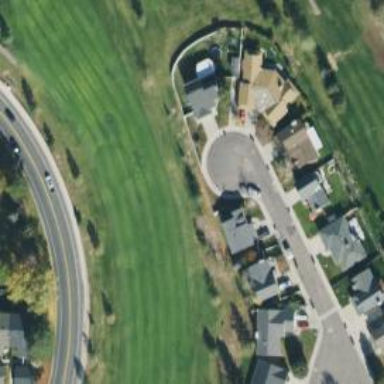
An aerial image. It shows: Turning circle on the road.